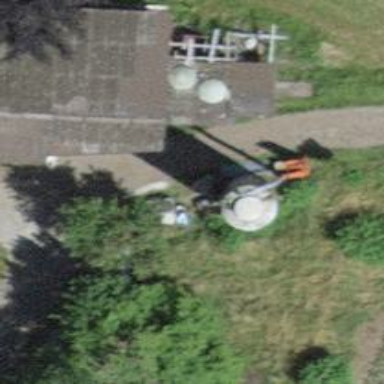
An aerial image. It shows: Silo.